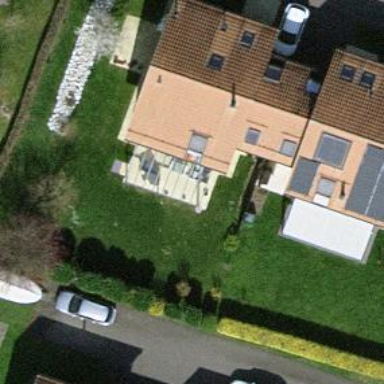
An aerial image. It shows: Terrace building.